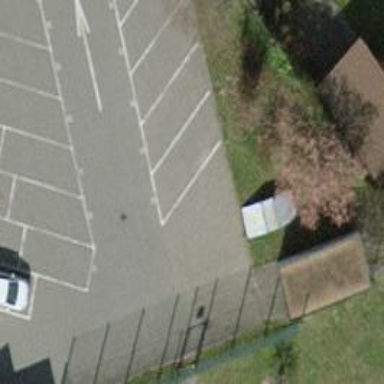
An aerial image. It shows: Paved parking aisle designated as service road.